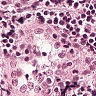
Metastatic tissue present: no